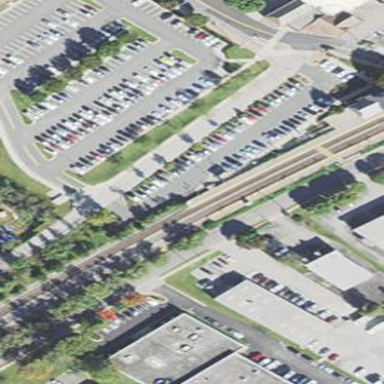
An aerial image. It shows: Platform for public transport at railway station.